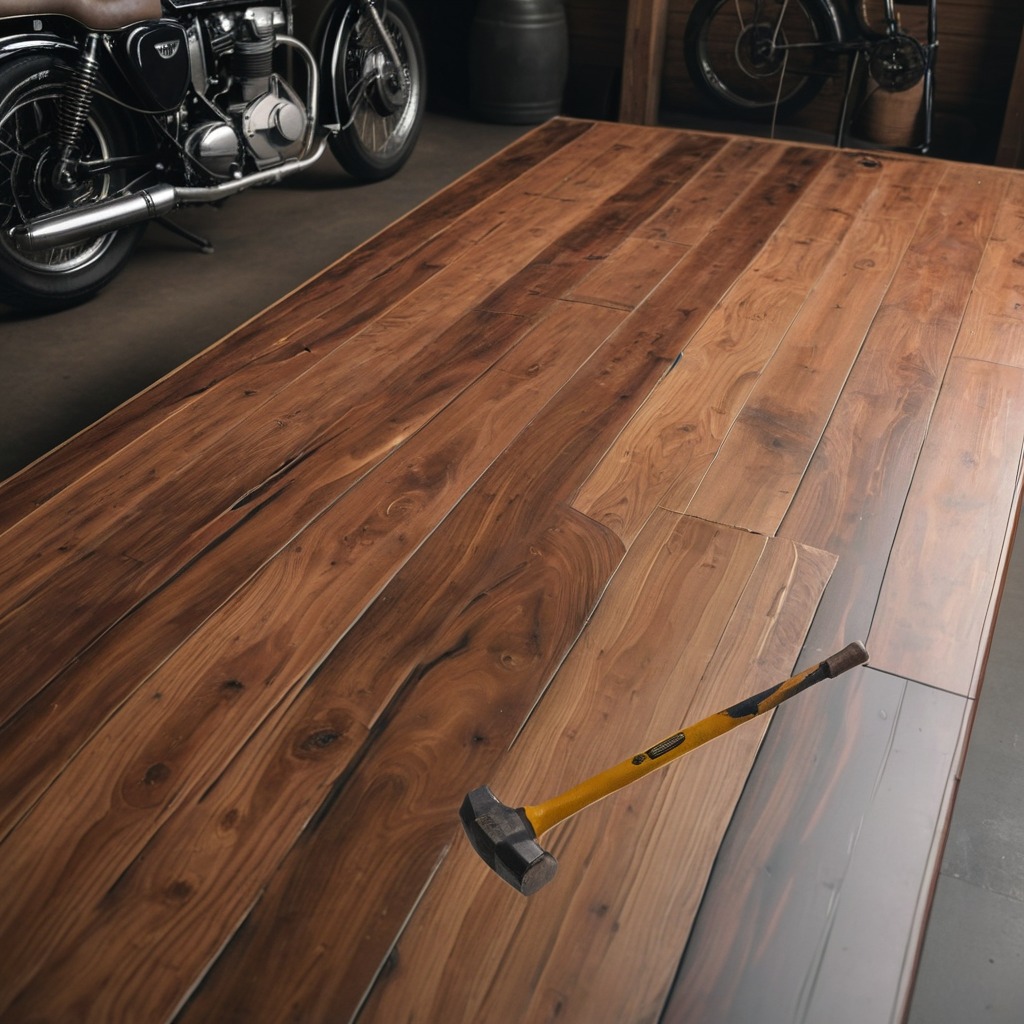
A hammer is lying on the oil-spilled wooden table in a vintage motorcycle garage.